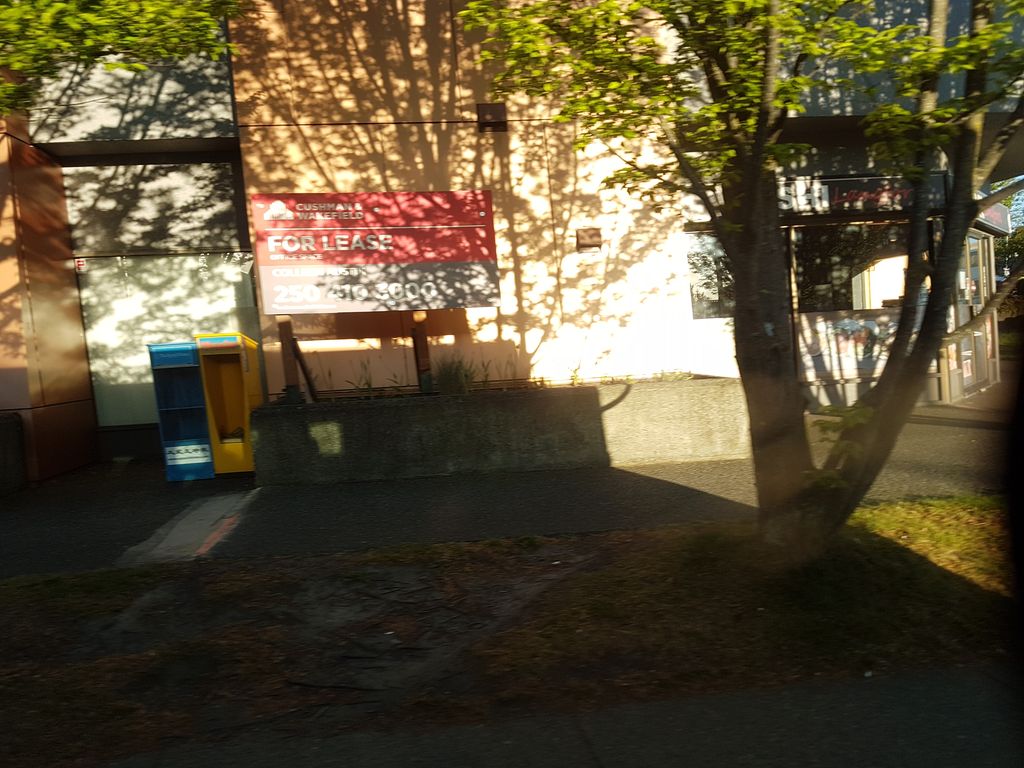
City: victoria